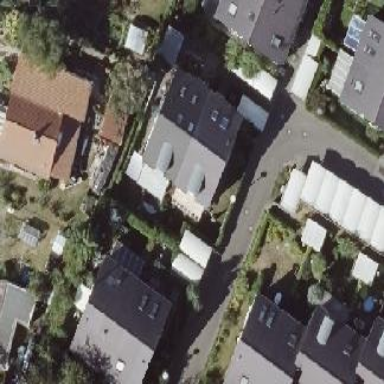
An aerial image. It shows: Semidetached house with gabled roof.